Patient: sex F, age 56
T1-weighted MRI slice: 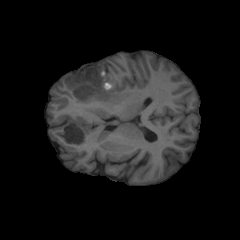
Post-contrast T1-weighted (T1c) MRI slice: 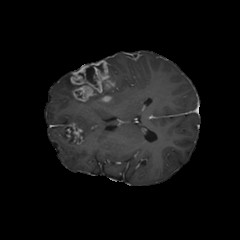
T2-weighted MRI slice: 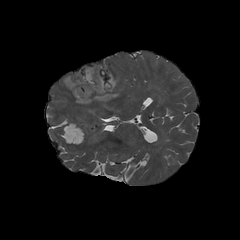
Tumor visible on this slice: yes
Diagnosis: Glioblastoma, IDH-wildtype
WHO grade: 4